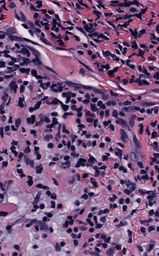
Tumor epithelial tissue: no
Tumor-associated stroma tissue: yes
Normal tissue: no